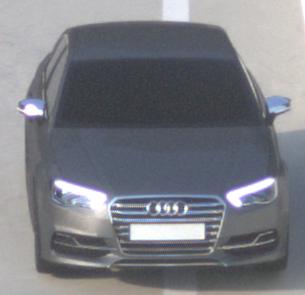
Make: Audi
Model: S3
Detailed model: 8V
Model produced from: 2013
Model produced until: 2020
Doors: 4
Color: gray
Road condition: dry road
Daytime: sunrise or sunset
Contrast: medium contrast